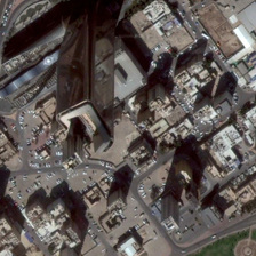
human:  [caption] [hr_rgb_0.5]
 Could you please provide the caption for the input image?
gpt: Many cars are parked in this business district.

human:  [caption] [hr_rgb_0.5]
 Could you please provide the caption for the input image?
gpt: some buildings of different heights can be seen in this area .

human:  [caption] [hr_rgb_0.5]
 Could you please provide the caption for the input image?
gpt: Advertisements are full of cars and curved roads.

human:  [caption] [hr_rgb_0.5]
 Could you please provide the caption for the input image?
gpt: Advertisements are full of cars and winding paths.

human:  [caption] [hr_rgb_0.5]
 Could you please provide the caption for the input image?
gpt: Many cars are parked in this business district.